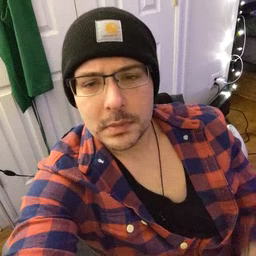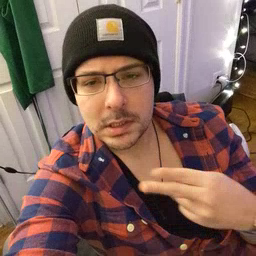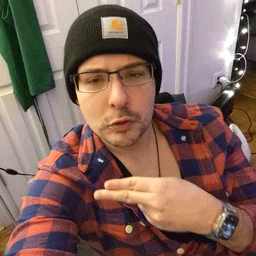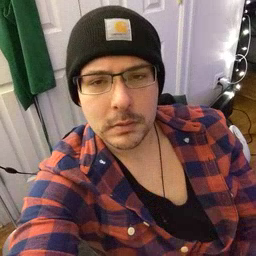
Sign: scissors